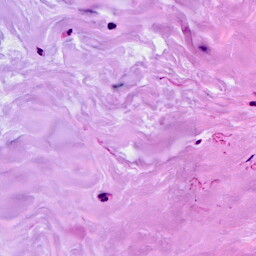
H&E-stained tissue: Breast